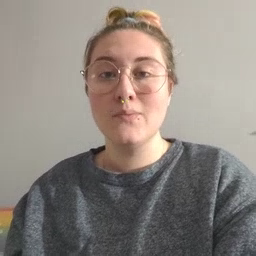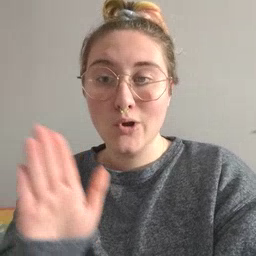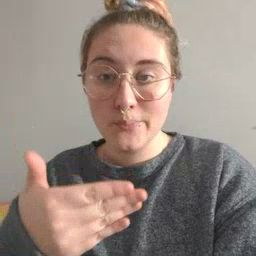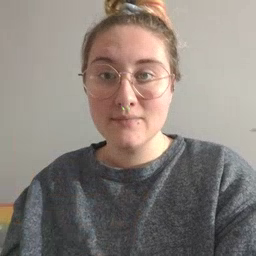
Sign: room